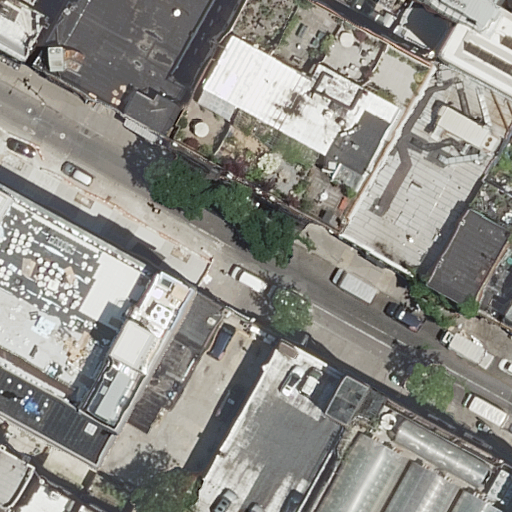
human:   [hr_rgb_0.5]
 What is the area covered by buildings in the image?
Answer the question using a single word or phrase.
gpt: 6490m2

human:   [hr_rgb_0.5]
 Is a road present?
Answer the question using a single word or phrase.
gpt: yes

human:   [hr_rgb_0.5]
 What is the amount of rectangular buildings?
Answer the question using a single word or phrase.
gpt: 11

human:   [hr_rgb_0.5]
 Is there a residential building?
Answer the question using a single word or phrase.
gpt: yes

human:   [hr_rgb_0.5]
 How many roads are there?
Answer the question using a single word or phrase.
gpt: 3

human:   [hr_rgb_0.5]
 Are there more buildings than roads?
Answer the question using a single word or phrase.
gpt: yes

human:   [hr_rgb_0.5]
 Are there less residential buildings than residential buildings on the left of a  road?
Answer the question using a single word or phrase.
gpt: no

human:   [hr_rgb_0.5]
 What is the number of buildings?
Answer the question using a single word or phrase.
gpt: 16

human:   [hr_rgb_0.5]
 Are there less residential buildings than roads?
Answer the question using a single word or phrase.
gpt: no

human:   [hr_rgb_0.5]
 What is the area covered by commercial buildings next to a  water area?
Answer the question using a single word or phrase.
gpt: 0m2

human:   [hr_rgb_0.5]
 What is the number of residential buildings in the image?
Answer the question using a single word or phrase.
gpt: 16

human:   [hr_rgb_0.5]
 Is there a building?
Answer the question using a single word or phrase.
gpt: yes

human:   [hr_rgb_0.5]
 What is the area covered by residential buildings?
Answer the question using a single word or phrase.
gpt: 6490m2

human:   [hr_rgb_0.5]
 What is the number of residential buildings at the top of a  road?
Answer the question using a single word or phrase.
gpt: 8

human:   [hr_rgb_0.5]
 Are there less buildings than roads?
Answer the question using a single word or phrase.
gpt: no

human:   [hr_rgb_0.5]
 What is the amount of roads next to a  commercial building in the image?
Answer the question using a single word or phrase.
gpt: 0

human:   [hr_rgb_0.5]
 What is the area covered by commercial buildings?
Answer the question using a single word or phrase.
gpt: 0m2

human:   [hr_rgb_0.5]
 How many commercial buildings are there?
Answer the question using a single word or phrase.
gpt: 0

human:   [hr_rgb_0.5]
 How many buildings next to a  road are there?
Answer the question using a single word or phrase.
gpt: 16

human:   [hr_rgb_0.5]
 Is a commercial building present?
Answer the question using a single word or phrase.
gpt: no

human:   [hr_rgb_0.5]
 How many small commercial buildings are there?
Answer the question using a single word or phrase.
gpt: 0

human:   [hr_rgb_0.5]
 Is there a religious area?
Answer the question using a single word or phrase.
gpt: no

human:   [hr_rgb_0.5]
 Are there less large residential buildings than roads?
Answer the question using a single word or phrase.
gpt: no

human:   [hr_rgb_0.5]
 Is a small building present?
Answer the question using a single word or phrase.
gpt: yes

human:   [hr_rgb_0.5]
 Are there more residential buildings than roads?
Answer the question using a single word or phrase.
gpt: yes

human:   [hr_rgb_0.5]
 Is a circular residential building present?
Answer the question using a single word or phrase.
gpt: no

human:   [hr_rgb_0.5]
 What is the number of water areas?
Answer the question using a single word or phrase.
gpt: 0

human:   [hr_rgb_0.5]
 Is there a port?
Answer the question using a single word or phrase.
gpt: no

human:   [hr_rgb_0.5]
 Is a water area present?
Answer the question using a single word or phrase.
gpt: no

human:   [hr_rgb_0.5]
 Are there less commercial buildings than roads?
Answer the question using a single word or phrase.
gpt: yes

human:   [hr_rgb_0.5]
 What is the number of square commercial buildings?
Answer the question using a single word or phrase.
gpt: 0

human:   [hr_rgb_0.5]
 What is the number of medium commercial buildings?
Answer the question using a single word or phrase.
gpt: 0

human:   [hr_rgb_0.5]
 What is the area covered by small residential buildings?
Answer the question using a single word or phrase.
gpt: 303m2

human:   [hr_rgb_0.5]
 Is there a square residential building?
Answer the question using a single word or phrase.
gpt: no

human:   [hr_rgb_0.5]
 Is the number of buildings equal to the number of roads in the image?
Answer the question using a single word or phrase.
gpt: no

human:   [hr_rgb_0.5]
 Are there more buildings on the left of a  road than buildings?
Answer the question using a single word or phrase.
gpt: no

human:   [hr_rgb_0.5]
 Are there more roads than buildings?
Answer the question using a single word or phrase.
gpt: no

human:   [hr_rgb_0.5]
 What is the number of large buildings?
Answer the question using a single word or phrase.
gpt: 6

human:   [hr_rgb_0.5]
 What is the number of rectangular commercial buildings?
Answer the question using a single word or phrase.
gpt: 0

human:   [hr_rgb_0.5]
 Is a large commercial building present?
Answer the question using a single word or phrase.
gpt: no

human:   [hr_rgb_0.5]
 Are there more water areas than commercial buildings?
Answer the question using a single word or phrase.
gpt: no

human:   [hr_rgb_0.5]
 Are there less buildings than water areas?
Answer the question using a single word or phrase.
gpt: no

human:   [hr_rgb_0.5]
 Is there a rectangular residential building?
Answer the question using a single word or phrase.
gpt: yes

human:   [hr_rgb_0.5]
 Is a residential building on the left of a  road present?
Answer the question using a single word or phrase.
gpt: yes

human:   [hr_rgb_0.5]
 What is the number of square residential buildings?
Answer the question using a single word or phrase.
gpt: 0

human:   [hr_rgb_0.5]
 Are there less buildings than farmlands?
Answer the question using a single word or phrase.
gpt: no

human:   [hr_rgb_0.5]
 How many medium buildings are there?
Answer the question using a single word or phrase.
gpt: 3

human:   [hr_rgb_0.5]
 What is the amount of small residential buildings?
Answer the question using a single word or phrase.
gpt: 7

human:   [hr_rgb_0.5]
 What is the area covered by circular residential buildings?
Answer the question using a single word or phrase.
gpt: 0m2

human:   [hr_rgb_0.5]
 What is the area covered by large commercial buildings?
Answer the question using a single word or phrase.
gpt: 0m2

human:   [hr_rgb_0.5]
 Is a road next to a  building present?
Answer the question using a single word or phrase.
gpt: yes

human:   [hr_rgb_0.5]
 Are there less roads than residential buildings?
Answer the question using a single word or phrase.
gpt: yes

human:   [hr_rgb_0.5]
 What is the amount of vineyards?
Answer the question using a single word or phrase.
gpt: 0

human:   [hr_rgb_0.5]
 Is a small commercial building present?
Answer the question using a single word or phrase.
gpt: no

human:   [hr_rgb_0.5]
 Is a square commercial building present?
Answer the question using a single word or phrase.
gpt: no

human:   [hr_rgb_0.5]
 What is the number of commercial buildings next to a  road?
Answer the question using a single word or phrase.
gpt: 0

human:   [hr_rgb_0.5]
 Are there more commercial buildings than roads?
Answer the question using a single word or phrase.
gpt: no

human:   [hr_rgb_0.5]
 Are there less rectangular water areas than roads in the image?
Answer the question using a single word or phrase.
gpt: yes

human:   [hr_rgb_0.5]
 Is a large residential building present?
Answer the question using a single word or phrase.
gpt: yes

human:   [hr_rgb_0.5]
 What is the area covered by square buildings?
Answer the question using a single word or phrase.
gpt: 0m2

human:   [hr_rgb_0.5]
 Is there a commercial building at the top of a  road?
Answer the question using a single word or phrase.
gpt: no

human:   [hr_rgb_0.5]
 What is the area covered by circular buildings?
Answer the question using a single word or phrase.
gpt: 0m2

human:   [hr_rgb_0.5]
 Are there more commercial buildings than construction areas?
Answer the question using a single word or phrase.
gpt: no

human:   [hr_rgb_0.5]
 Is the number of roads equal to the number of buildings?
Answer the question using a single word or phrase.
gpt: no